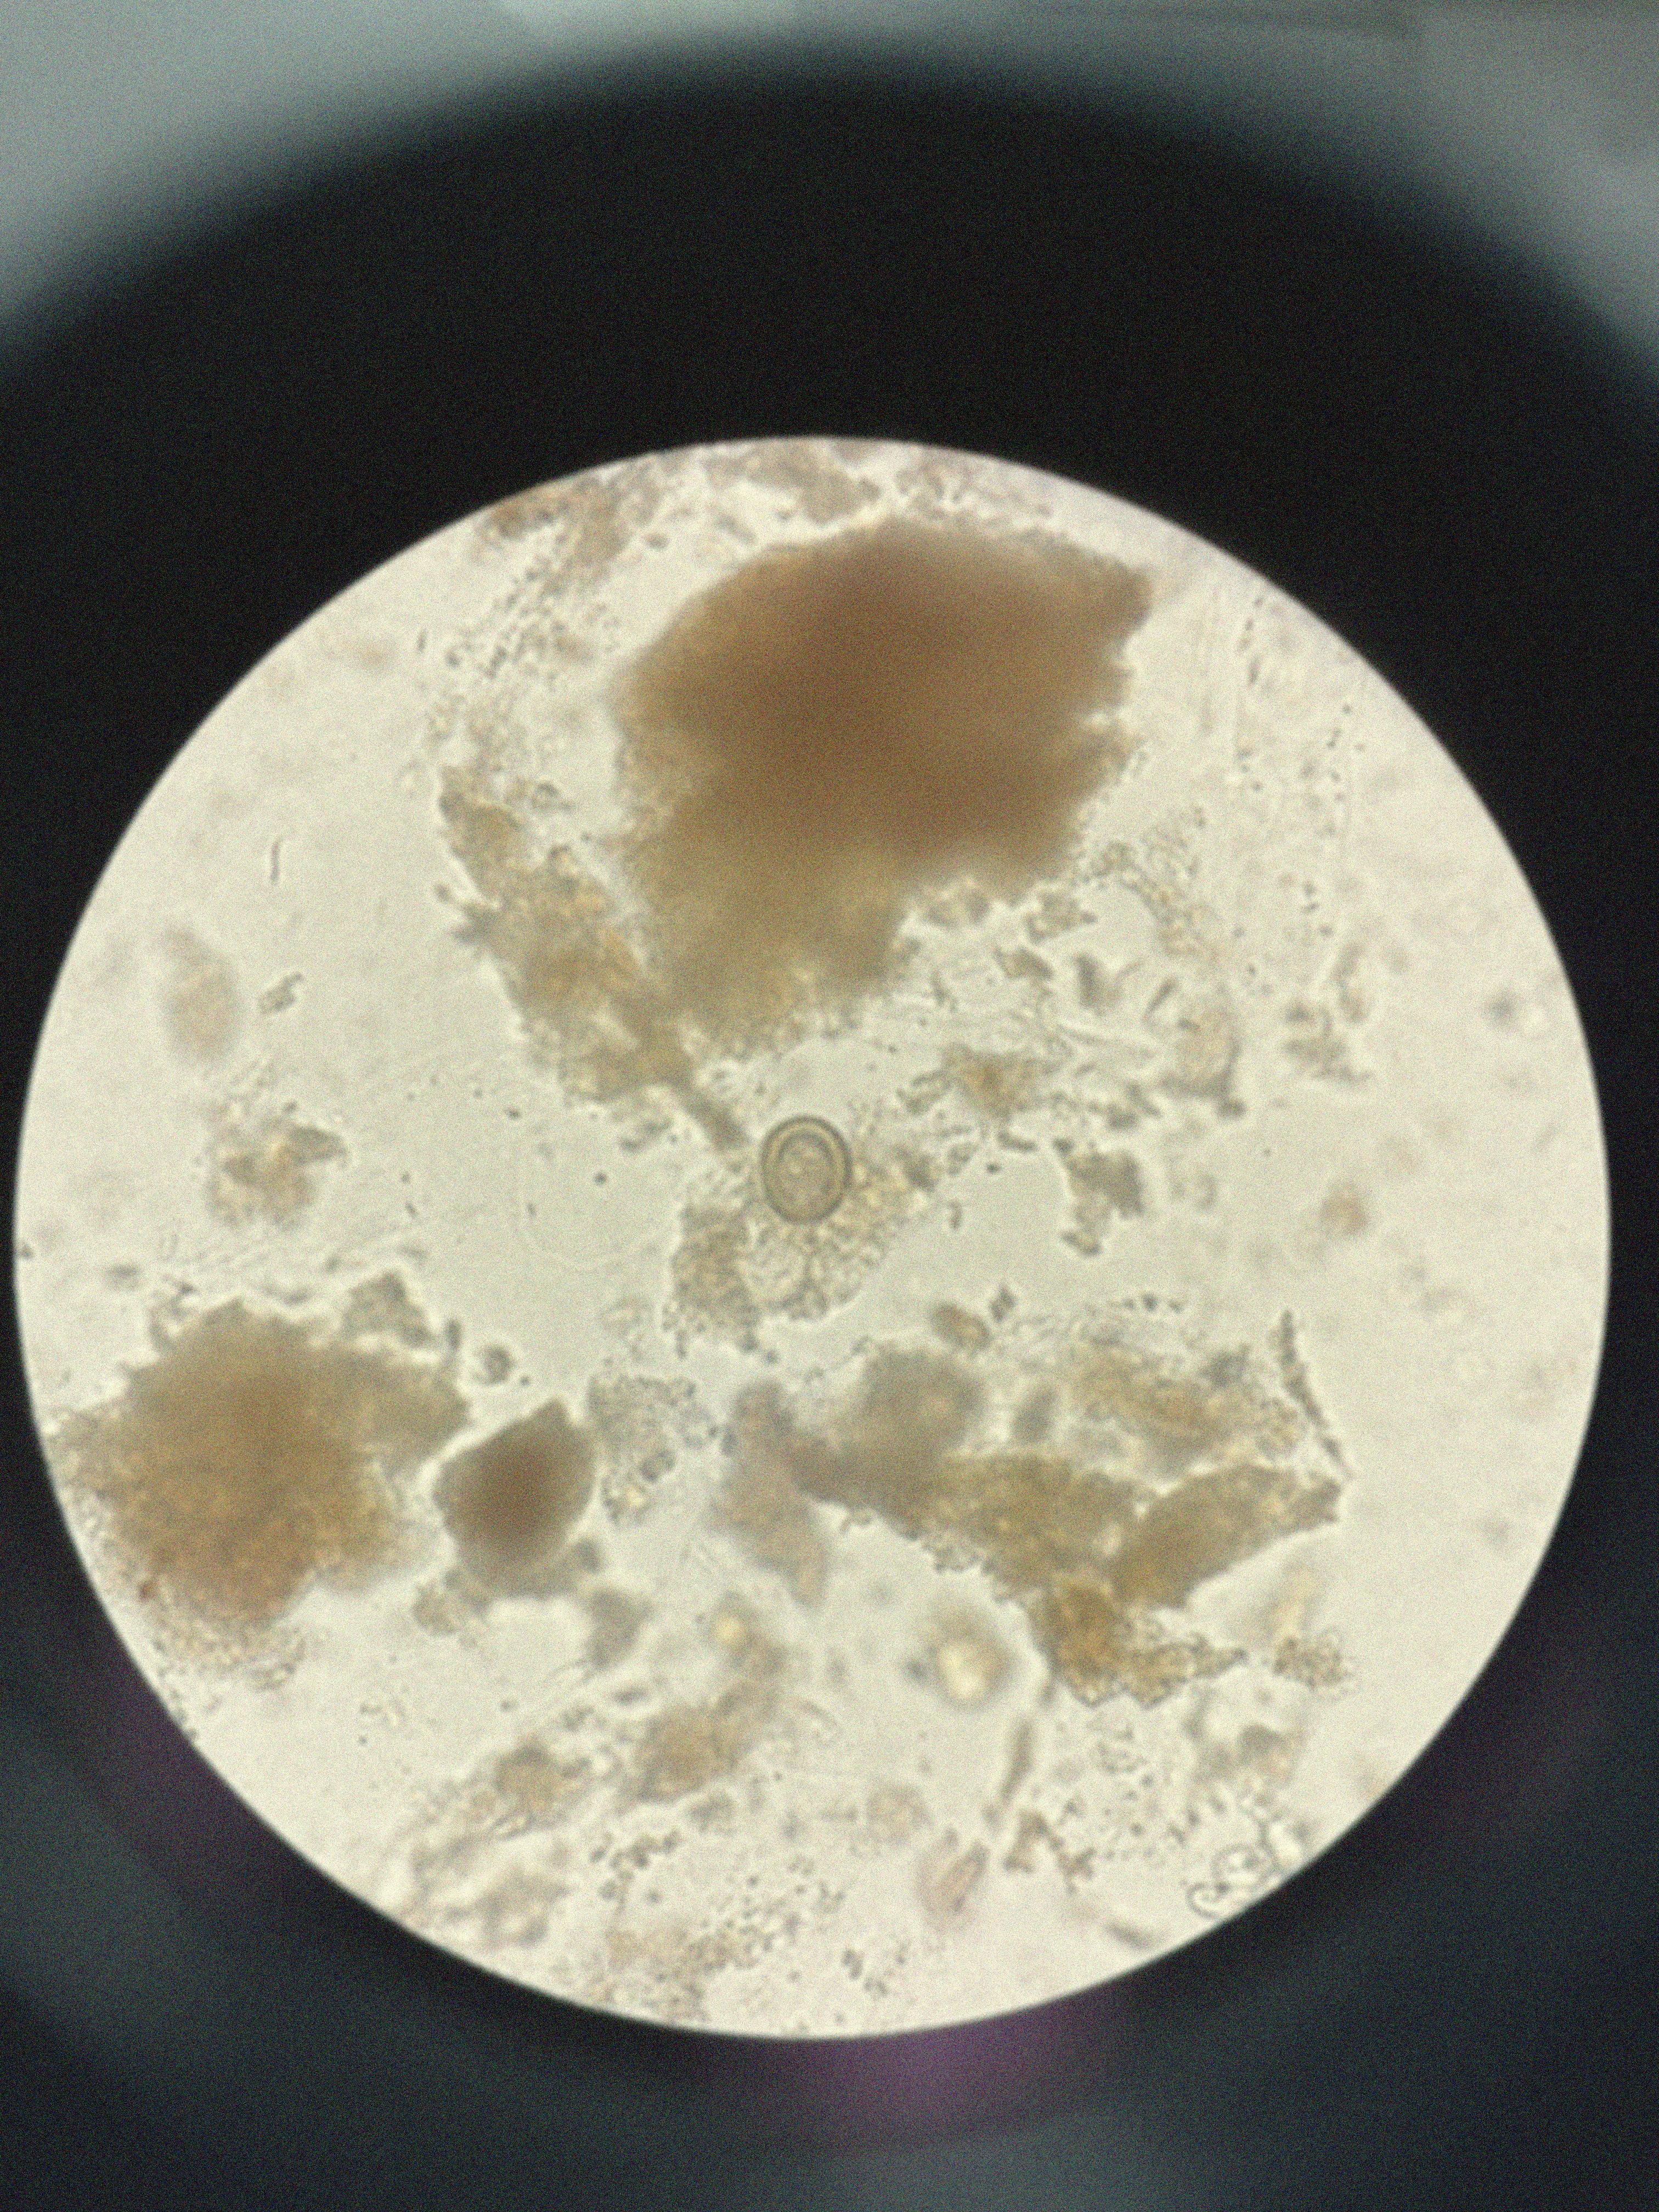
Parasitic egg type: Taenia spp. egg